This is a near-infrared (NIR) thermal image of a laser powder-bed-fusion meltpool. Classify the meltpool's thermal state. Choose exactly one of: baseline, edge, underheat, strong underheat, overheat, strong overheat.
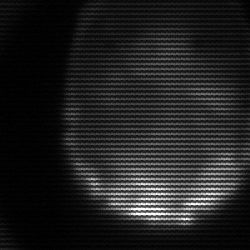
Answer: edge